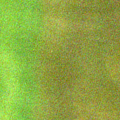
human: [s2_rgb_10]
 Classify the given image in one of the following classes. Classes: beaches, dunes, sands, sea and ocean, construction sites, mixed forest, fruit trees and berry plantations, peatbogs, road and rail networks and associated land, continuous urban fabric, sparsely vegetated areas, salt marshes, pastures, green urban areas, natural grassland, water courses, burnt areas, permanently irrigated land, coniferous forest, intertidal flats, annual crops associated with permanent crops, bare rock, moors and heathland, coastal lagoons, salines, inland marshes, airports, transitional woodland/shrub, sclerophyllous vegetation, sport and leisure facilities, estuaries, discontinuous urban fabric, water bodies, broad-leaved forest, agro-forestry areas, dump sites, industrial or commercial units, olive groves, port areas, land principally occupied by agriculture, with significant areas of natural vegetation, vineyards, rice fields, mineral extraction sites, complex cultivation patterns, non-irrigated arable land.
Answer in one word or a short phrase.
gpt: coastal lagoons